Interaction volume radius: 5 \u00c5
Interaction volume height: 10 \u00c5
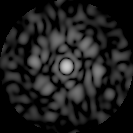
Disorder parameter: 0.8204